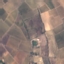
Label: PermanentCrop